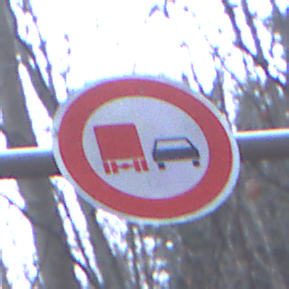
Verkehrszeichen: UeberholverbotKraftfahrzeuge
Umgebung: Outdoor, Nature
Tageszeit: MorningAfternoon
Wetter: Overcast
Licht: Natural
Jahreszeit: Winter
Kontrast: LowContrast